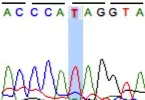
Pedigree chart, homozygosity mapping, and capillary sequencing. C. Patient has a homozygous nonsense mutation of TTC19 (c.829C > T, p. Q277.
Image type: chart (chart)